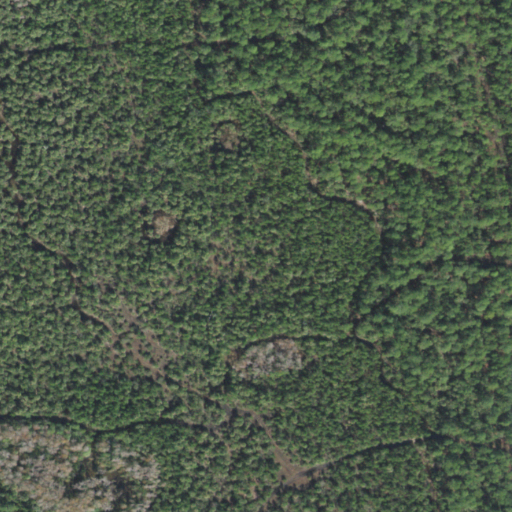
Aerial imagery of island in Florida named Stone Island containing woody wetlands and herbaceous wetlands